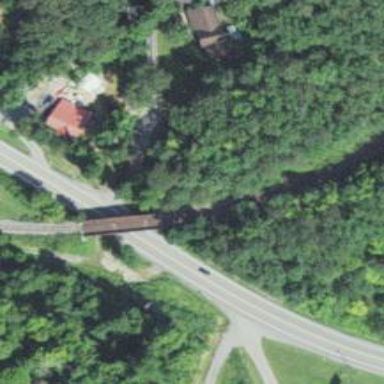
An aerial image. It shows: Bridge over railway line.